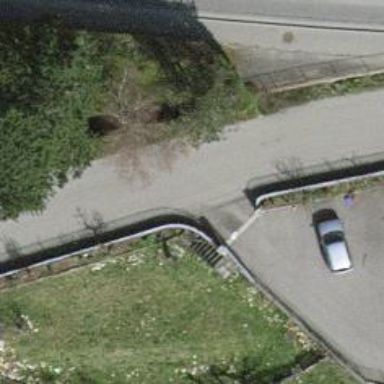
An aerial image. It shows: Cycle barrier.